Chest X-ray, PA view. Patient: 51 years old, sex F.
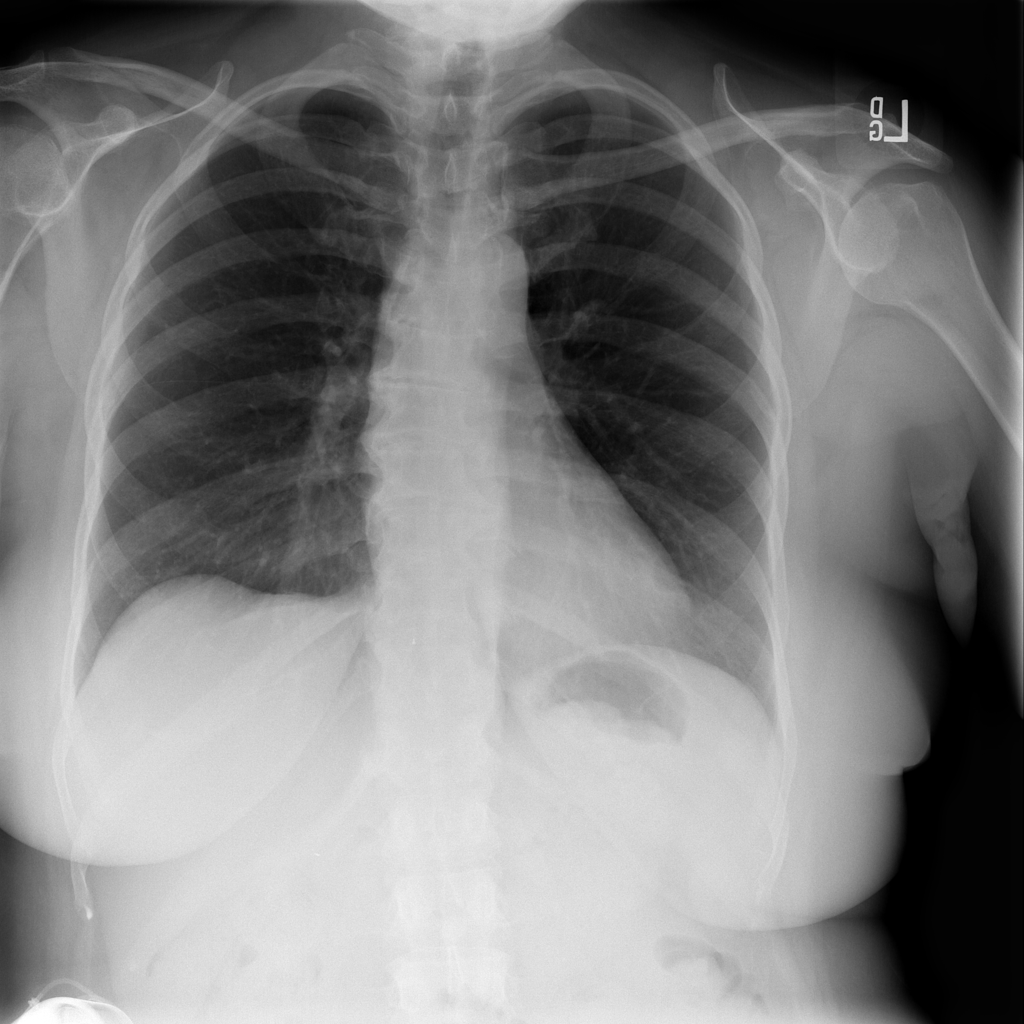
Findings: No Finding